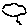
Label: cloud